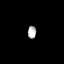
Tissue: prostate
Cell type: T cells
Senescence score: 0.3242
Nuclear area (px): 108
Mean DAPI intensity: 175.231